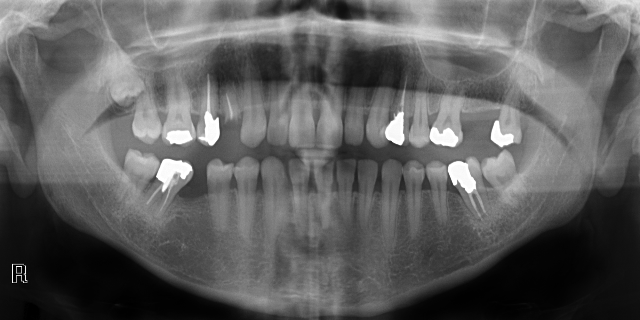
adult